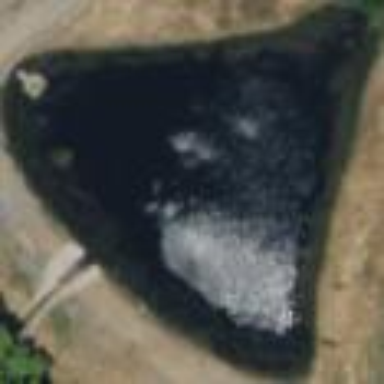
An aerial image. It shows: Peaceful pond surrounded by nature.